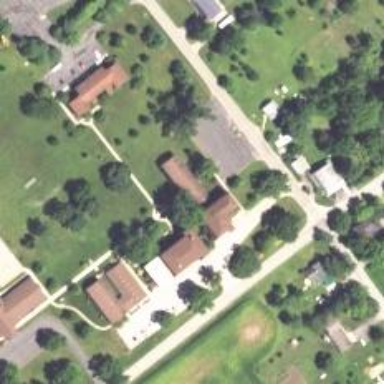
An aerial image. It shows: School.